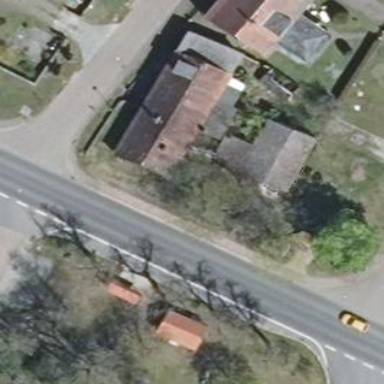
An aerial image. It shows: Residential building with flat grey roof.